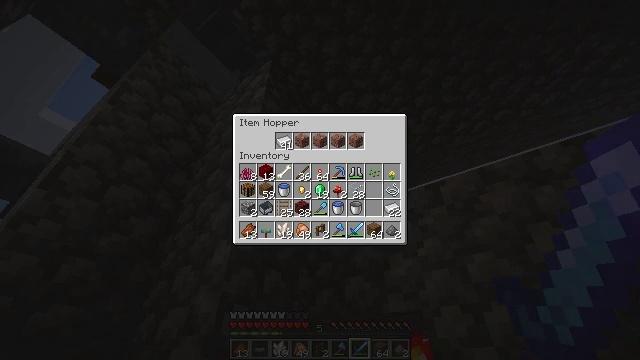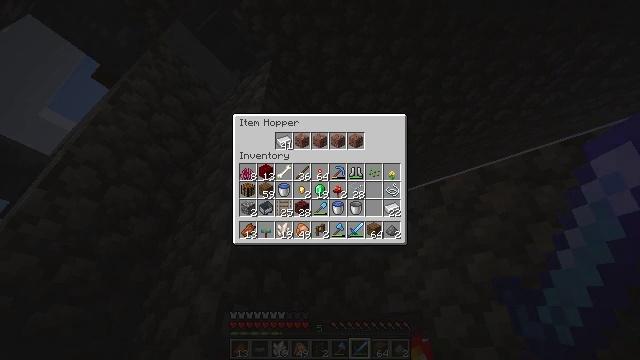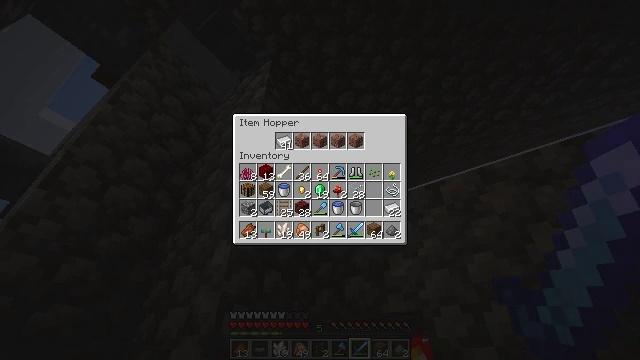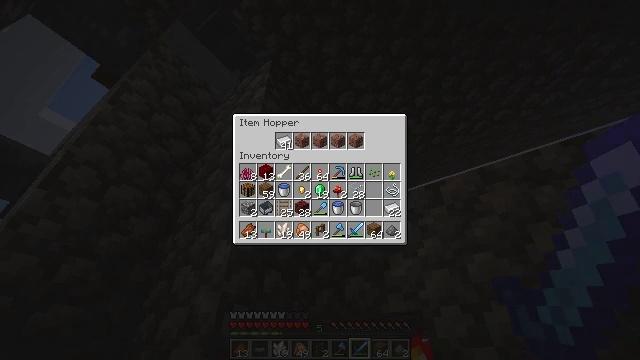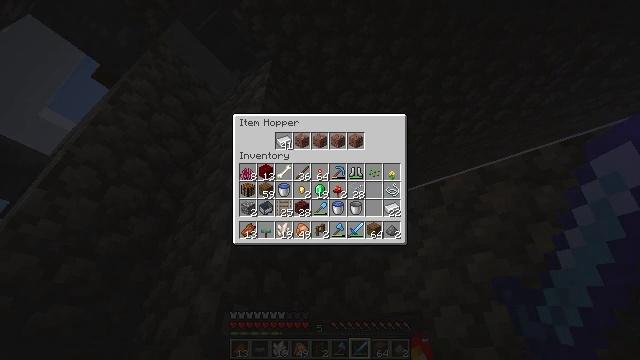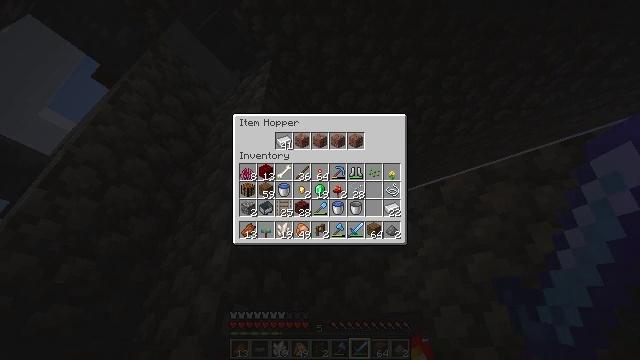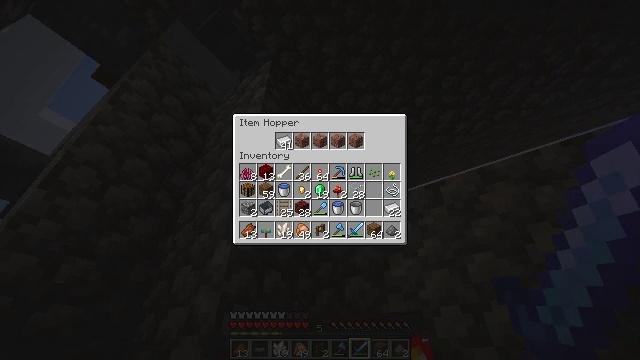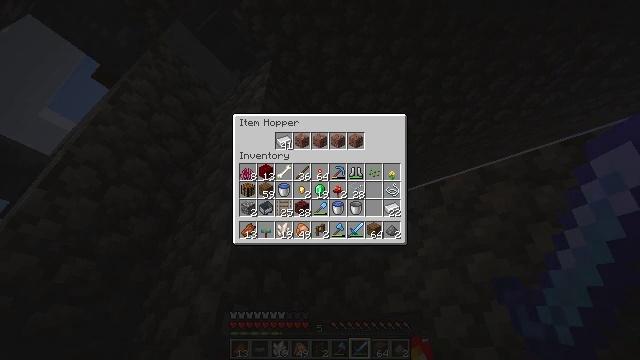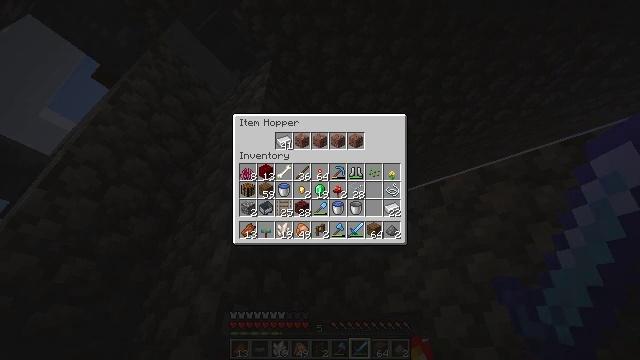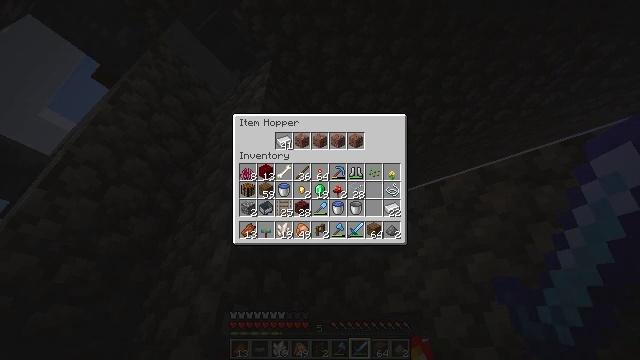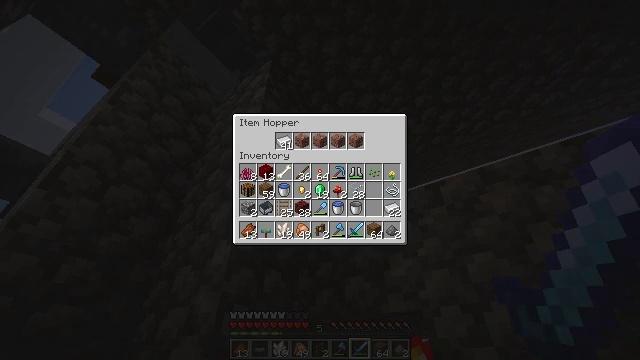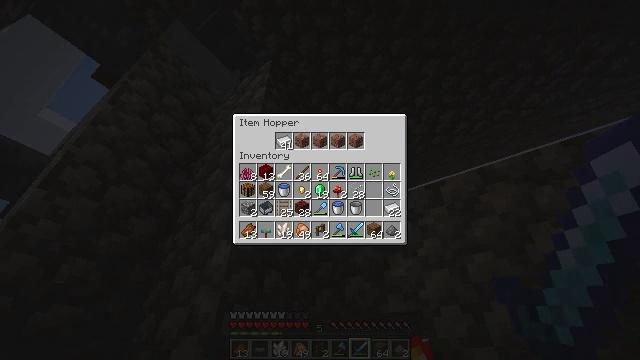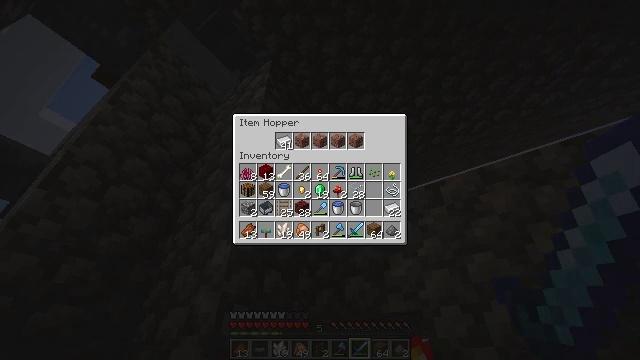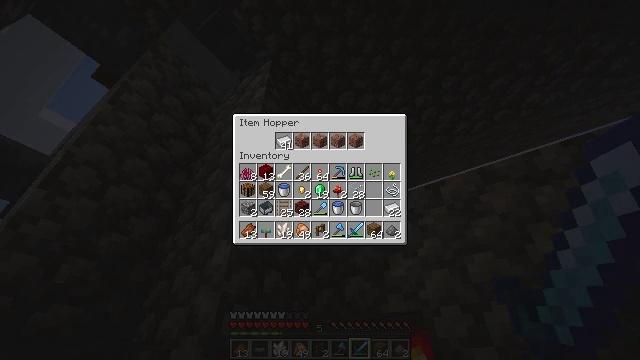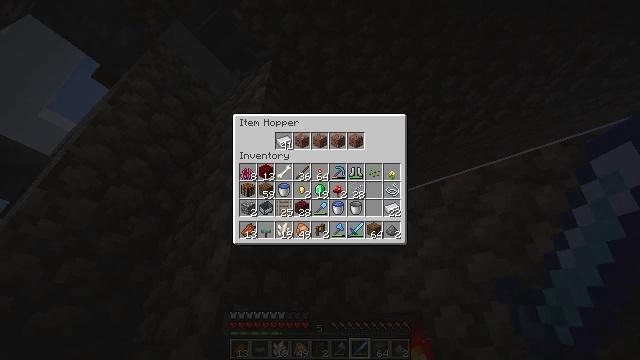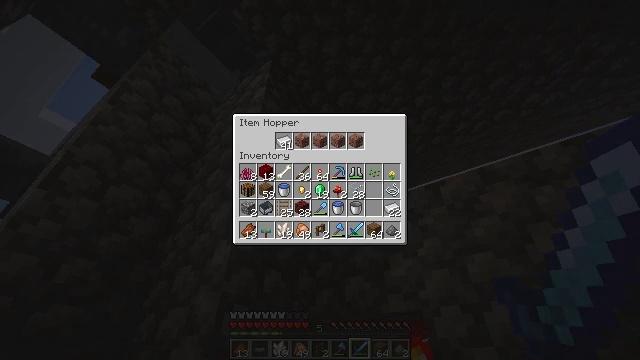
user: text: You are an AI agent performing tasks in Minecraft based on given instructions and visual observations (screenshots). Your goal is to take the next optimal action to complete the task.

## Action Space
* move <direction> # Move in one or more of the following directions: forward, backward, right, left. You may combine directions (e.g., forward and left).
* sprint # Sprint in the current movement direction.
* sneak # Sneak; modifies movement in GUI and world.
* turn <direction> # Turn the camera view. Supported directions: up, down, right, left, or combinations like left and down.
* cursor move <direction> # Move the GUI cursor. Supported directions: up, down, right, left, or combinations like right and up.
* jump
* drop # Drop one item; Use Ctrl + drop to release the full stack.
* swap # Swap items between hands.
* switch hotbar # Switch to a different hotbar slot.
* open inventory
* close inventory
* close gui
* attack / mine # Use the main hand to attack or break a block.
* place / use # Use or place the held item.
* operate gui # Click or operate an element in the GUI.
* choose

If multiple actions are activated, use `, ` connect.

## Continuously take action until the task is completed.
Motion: motion action
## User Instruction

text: Get wheat from the farmland.
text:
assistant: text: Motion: no_op
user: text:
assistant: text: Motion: no_op
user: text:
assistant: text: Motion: no_op
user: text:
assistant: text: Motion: no_op
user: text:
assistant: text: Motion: no_op
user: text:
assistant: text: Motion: no_op
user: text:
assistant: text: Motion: no_op
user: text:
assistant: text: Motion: no_op
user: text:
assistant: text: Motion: no_op
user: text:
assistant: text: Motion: no_op
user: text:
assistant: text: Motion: no_op
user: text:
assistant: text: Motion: no_op
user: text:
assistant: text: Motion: no_op
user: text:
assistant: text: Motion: no_op
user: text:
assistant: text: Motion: no_op
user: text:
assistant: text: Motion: no_op
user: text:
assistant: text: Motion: no_op
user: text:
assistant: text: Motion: no_op
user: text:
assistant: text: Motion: no_op
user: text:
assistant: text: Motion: no_op
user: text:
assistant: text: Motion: no_op
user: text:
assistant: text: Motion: no_op
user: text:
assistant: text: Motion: no_op
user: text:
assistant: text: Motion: no_op
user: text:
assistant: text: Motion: no_op
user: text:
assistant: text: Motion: no_op
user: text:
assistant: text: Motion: no_op
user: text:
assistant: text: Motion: no_op
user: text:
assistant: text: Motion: no_op
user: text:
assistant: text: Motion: no_op